Field crop: maize
Growth stage: 1
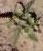
Species: atriplex